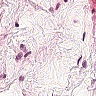
Metastatic tissue present: no